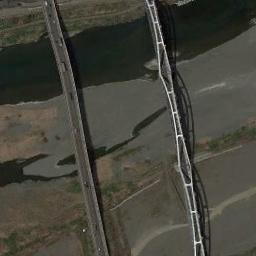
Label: bridge